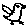
Label: bird